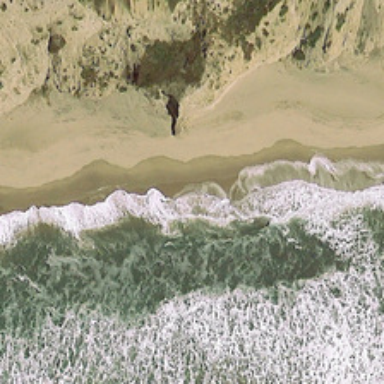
White waves in green ocean are near yellow beach .